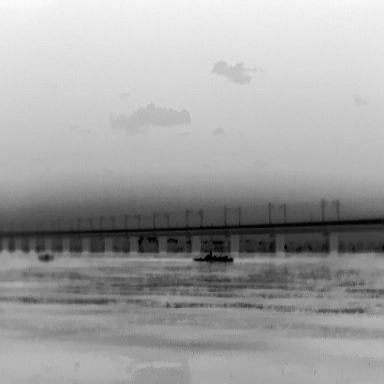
There are two objects shown in the infrared image, including a canoe, and a warship.